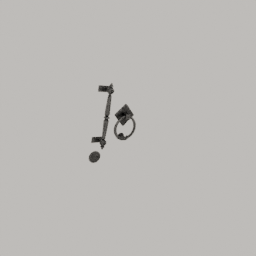
Label: mechanical